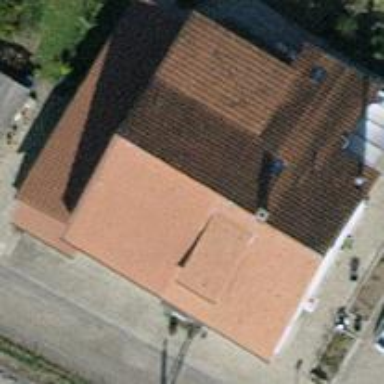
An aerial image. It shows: Detached building.